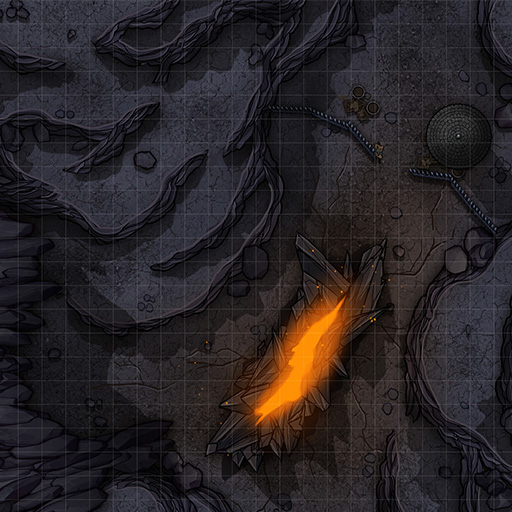
A D&D Grid Map rock mountain ridges lava (Barren Mountain Path Map)